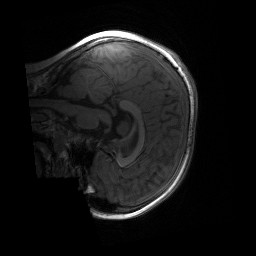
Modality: T1w
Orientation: sagittal
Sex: male
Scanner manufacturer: siemens
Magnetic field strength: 3 T
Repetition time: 1.9 s
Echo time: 0.00243 s